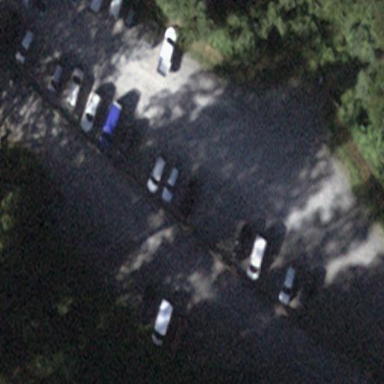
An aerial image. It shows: Parking area.